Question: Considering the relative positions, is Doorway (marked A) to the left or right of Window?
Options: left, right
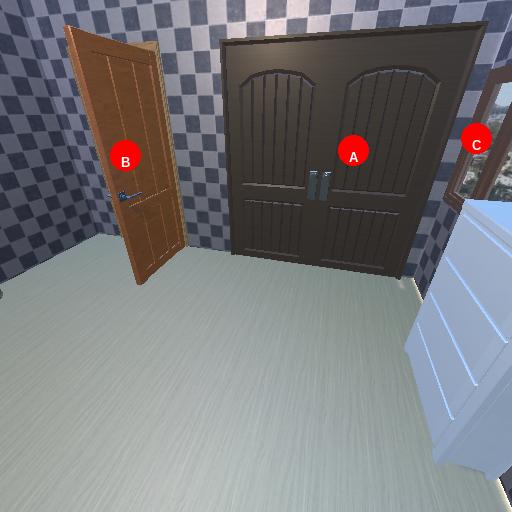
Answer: left